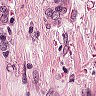
Metastatic tissue present: yes